Question: '''
$('#btnAfterExtraServicesSelected').die('click').live('click', function () {
var keys = $('#extras input:checked').map(function () { return $(this).val(); }).get();
var pets = $('#pets input:checked').map(function () { return $(this).val(); }).get();
var selectedExtraServices = {};
for (var i = 0, l = pets.length; i < l; i++) {
if (pets[i]) {
var selectedPetKeys = [];
var name = pets[i] + '-';
for (var j = 0, k = keys.length; j < k; j++) {
if (keys[j].substring(0, name.length) == name) {
selectedPetKeys.push(keys[j].substr(name.length));
}
}
selectedExtraServices['extras-' + pets[i]] = (selectedPetKeys.join('+') || '-');
selectedExtraServices['rextras-' + pets[i]] = null;
}
}
$('#available-rooms').load('/PetBooking/GetAvailableRoomsForTimesAndDates/', {'selectedExtraServices': selectedExtraServices }, function () {
});
return false;
});
'''
I need to pass array as a string into method.How could I achieve that ?
jQuery object is as below:

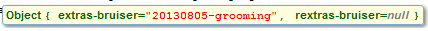
Answer: Try
'''
$('#available-rooms').load('/PetBooking/GetAvailableRoomsForTimesAndDates/', {'selectedExtraServices': JSON.stringify(selectedExtraServices) }, function () {
});
'''